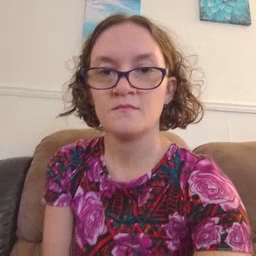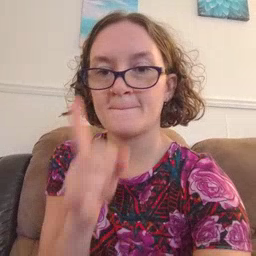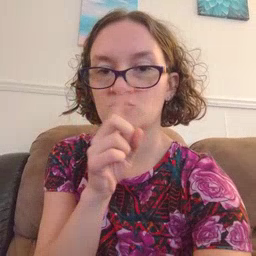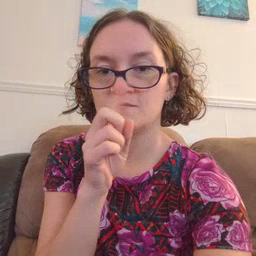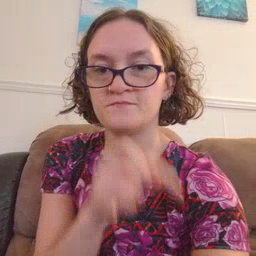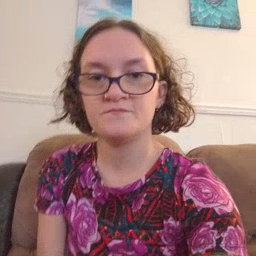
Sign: mouse